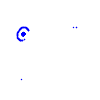
Particle: electron